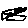
Label: car